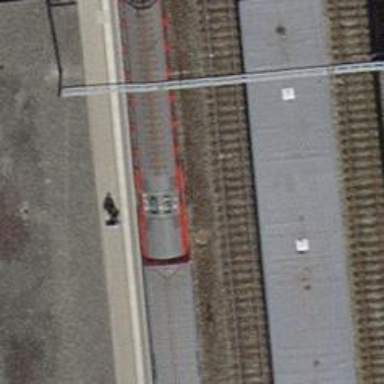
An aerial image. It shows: Single railway track with electrified contact line.